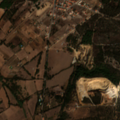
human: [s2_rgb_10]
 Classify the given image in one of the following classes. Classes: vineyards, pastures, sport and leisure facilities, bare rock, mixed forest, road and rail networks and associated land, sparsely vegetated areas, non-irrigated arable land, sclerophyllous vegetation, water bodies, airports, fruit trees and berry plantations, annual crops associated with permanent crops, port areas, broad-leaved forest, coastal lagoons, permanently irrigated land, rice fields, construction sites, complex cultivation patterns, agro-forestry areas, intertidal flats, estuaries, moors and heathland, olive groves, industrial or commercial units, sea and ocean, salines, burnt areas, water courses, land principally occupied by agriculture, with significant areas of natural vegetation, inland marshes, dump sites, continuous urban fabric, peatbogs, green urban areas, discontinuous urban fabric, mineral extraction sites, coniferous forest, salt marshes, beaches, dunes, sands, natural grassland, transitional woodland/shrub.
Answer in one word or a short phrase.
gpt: discontinuous urban fabric, permanently irrigated land, complex cultivation patterns, land principally occupied by agriculture, with significant areas of natural vegetation, broad-leaved forest, transitional woodland/shrub